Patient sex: M
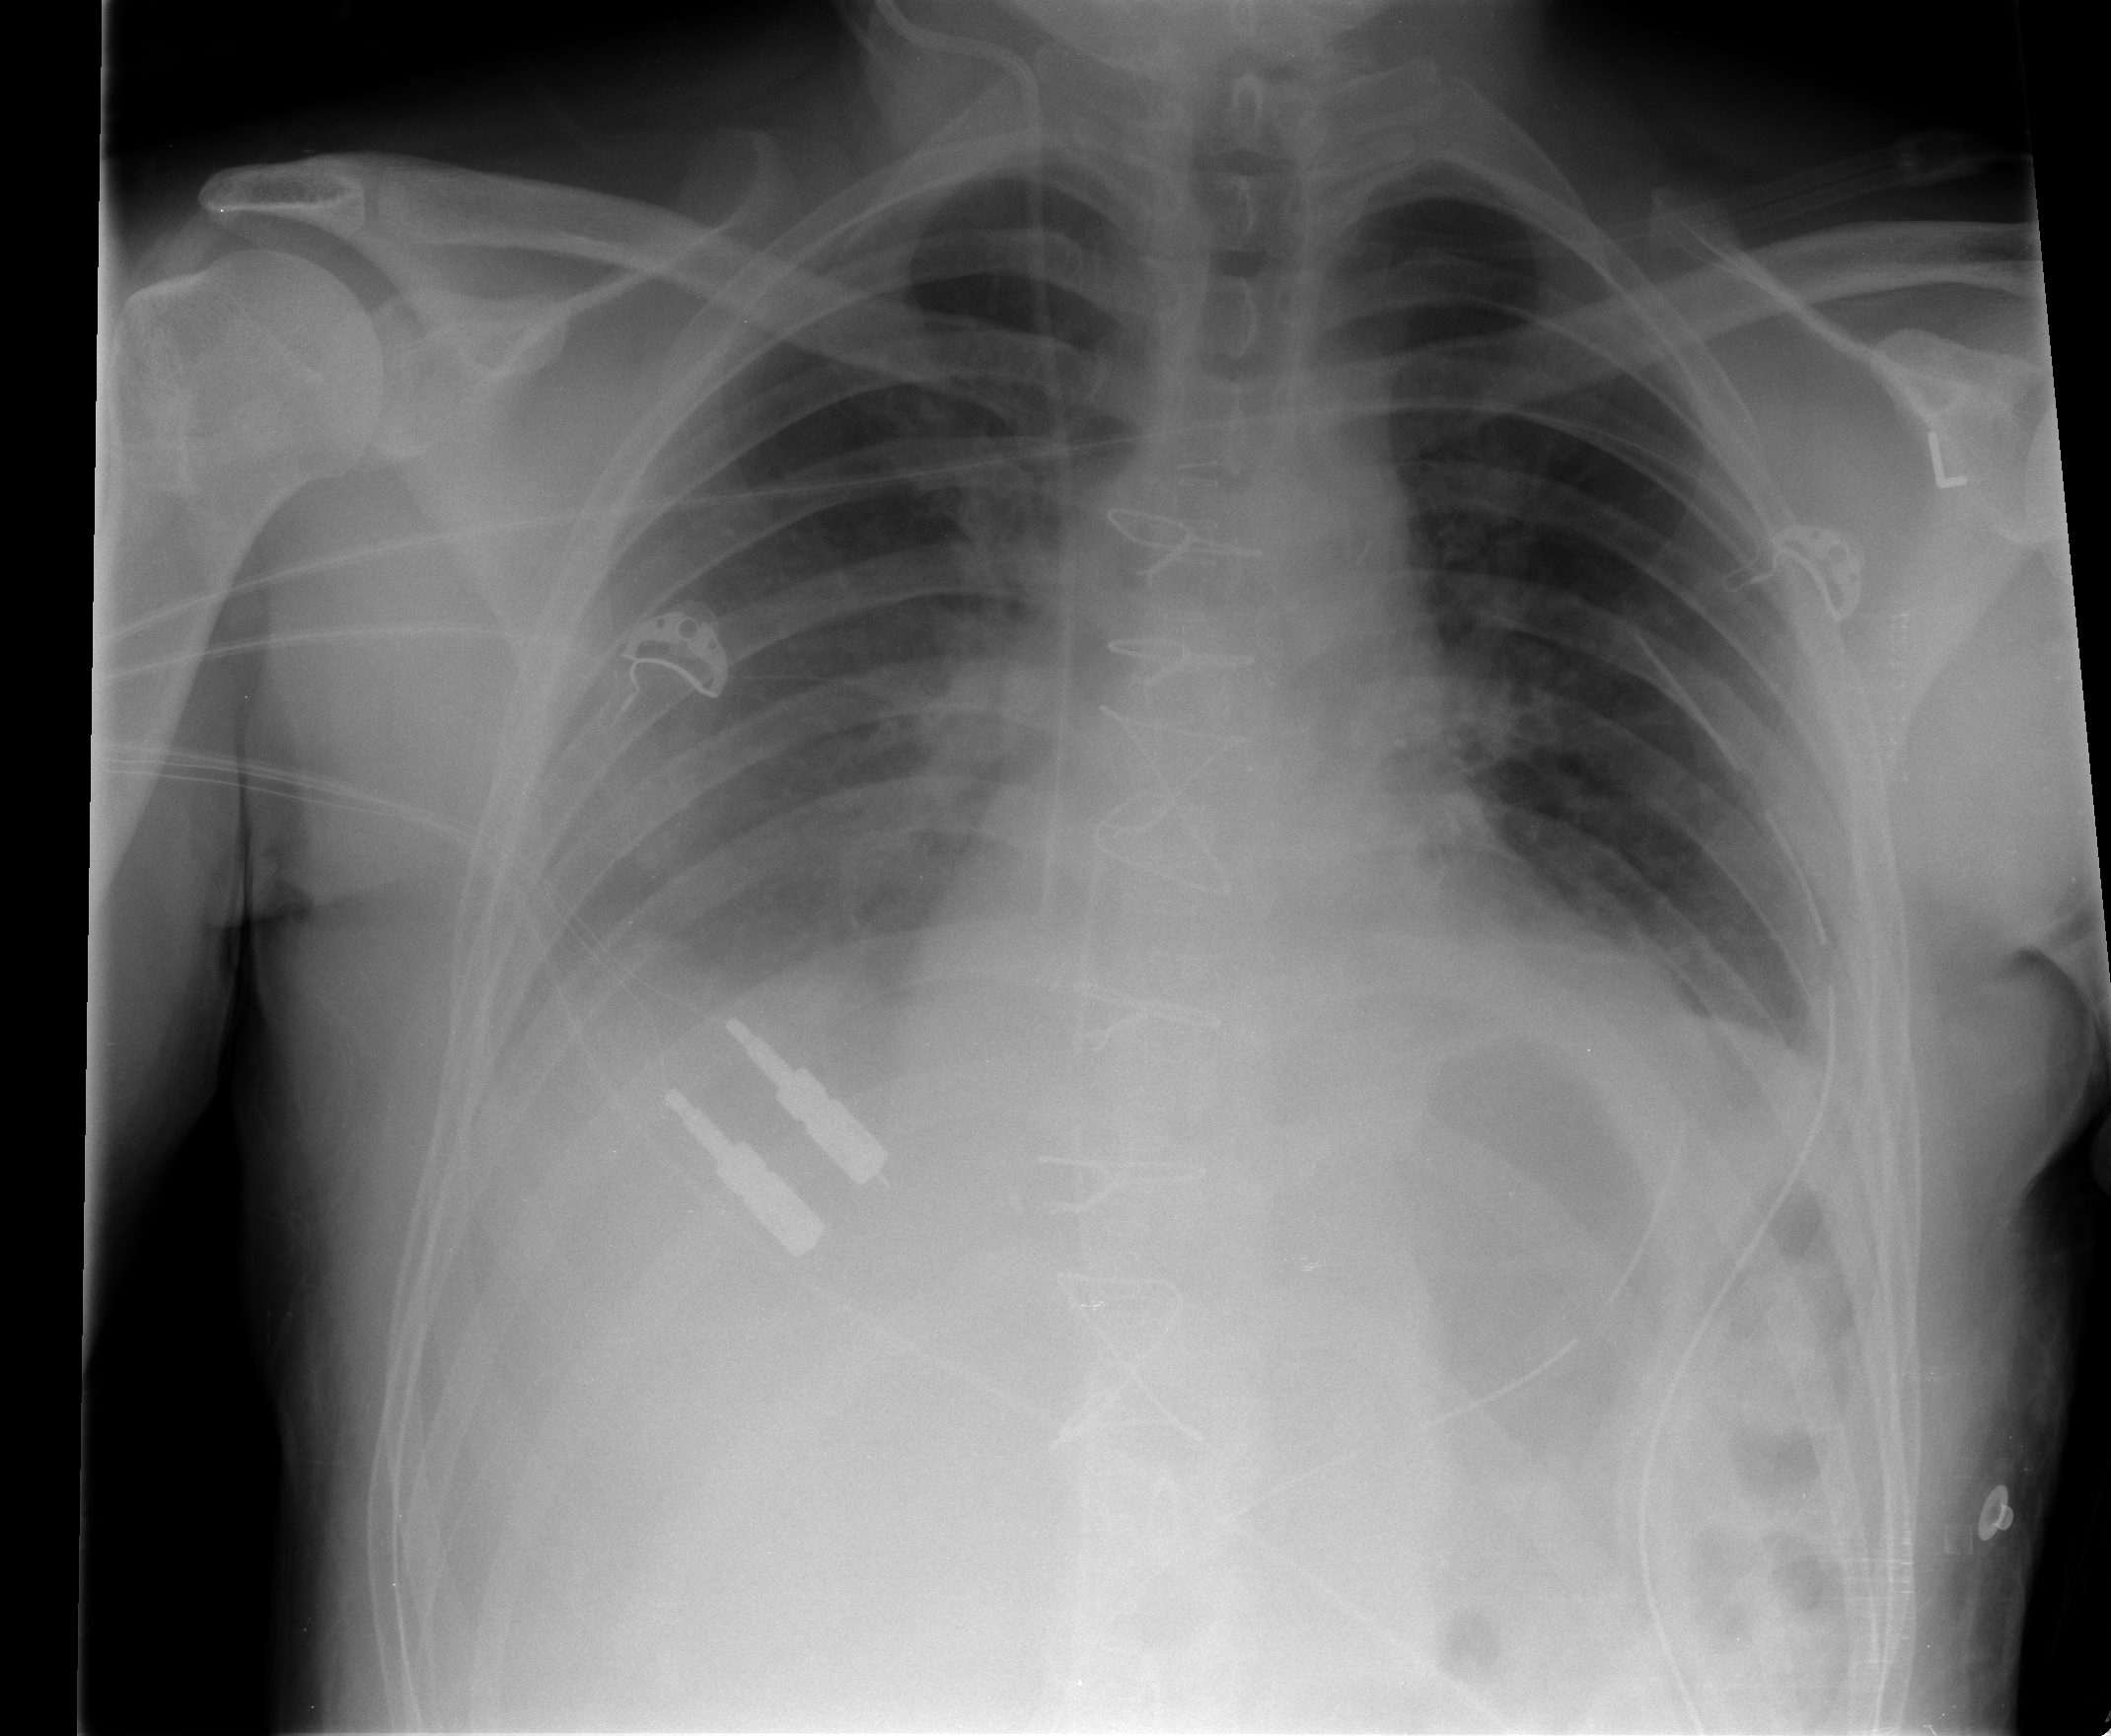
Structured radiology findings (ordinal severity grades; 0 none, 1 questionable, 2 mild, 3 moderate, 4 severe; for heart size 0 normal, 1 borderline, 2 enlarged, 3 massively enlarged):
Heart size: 0
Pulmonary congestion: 0
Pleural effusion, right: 3
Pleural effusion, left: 2
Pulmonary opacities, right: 0
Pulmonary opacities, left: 0
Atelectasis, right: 2
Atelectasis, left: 2